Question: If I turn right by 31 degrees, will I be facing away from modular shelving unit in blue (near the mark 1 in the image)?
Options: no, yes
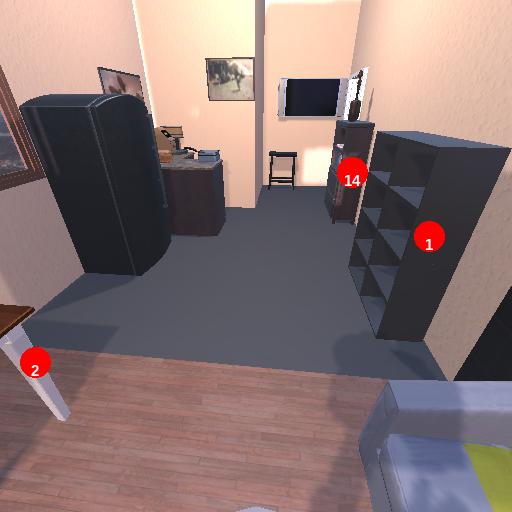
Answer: no